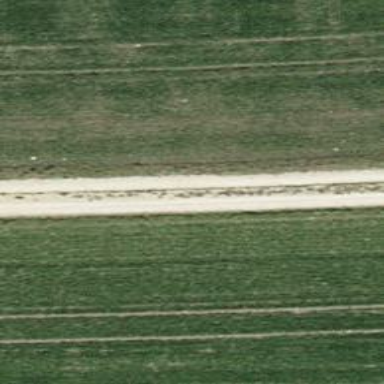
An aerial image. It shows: Gravel track with grade2 tracktype.